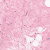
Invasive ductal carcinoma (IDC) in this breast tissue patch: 0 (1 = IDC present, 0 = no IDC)